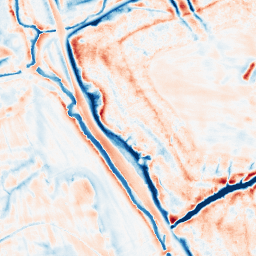
Category: edge_preserving
Decomposition family: bilateral
Decomposition parameters: d: 21
sigma_color: 150
sigma_space: 75
Upsampling method: edge_directed
Upsampling parameters: scale: 4
Upsampling scale: 4